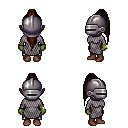
a pixel art fantasy rpg character, female body template, orc, green skin, chain mail, metal pants, brown extra-long topknot hairstyle, metal helm, bracelets, brown shoes, four views (front, back, left, right), 2x2 character sprite sheet, small pixel art, hard edges, no anti-aliasing